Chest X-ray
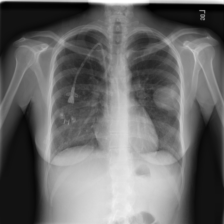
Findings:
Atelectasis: negative
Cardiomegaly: negative
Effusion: negative
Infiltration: negative
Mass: positive
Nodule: negative
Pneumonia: negative
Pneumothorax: negative
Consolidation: negative
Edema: negative
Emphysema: negative
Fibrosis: negative
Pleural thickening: negative
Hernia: negative